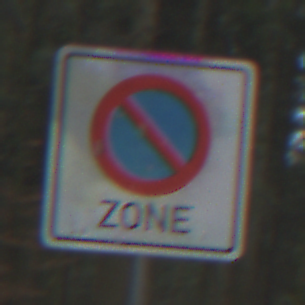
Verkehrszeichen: BeginnEingeschraenktesHalteverbotZone
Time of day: Midday
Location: Outdoor (Nature)
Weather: Overcast
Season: NotSpecified
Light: Natural